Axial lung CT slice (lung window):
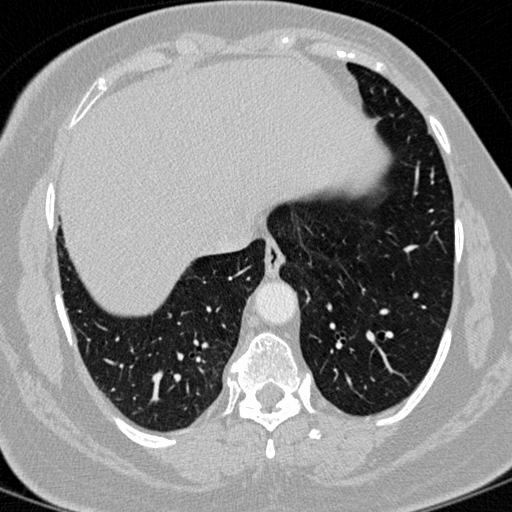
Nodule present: no